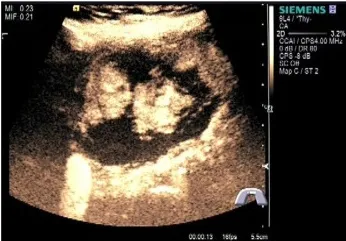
Preoperative contrast-enhanced ultrasonography of the patient. (C, D) Contrast-enhanced ultrasonography of the tumor.
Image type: radiology (ultrasound)